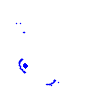
Particle: pion